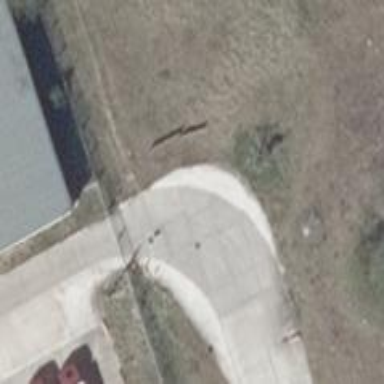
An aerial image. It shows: Concrete service road.